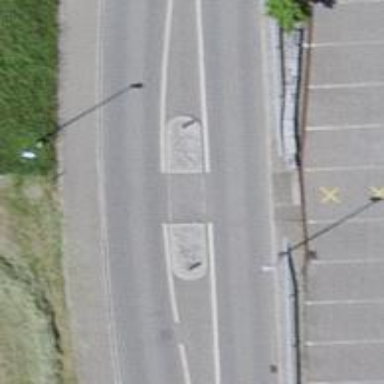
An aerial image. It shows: Unmarked crossing with pedestrian island.